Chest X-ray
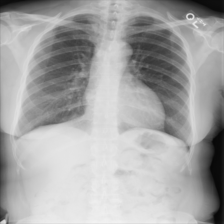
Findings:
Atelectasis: negative
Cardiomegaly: negative
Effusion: negative
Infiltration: negative
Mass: negative
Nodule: negative
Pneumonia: negative
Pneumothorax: negative
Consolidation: negative
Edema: negative
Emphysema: negative
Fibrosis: negative
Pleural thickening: negative
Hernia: negative